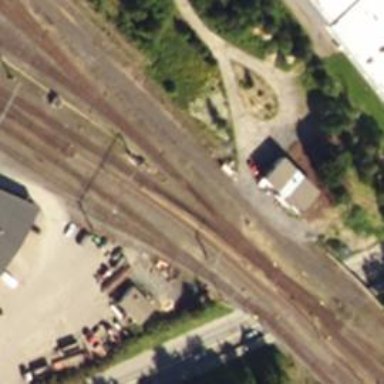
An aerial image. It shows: Railway signal.